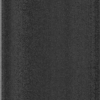
Label: dusty